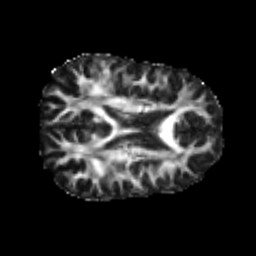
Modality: FA
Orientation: axial
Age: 20
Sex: male
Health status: healthy
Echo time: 0.074 s